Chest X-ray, PA view. Patient: 65 years old, sex F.
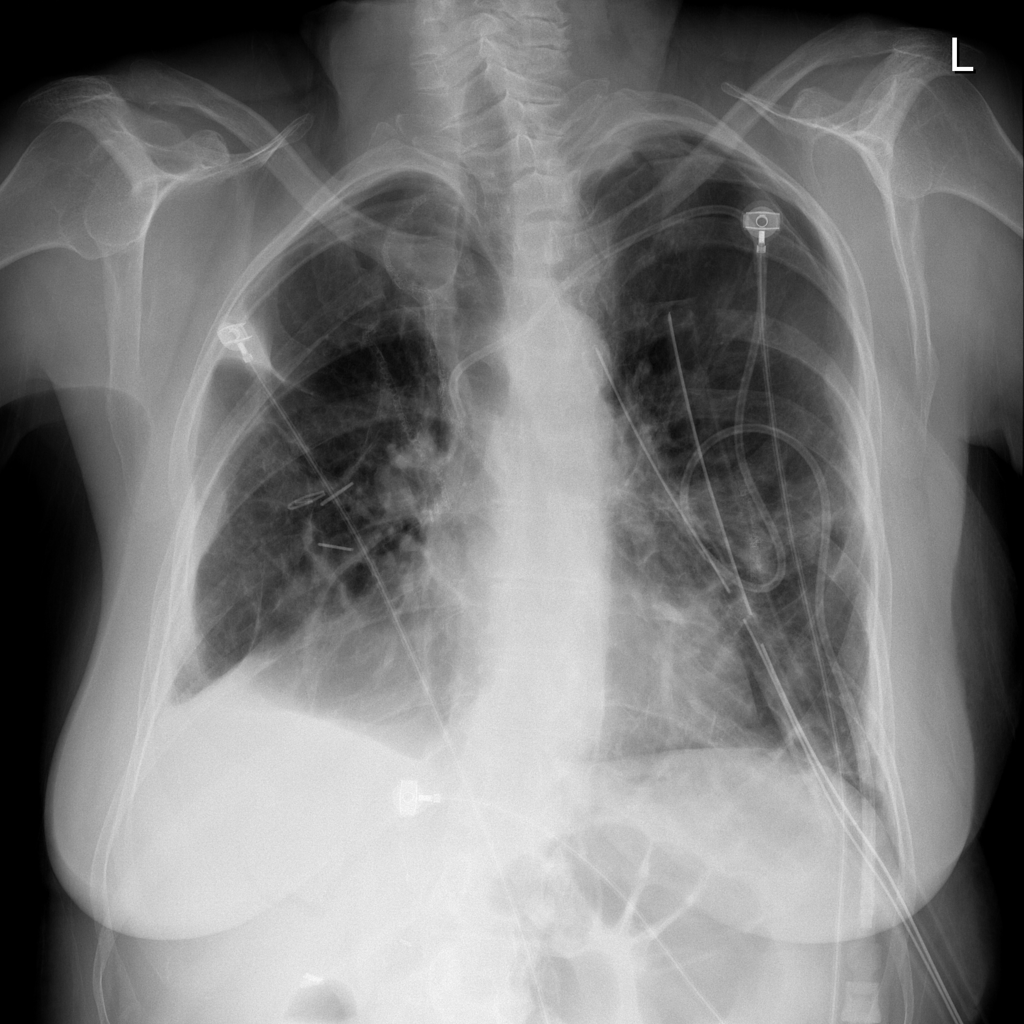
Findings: No Finding